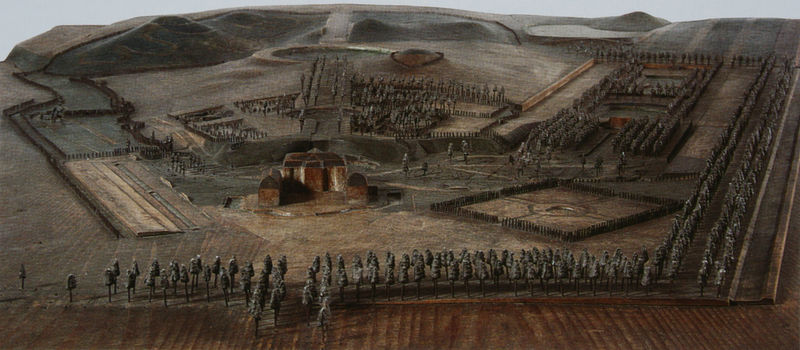
Titel: Holzmodell des Gartens mit Schloss
Standort: Calden
Institution: Schloss Wilhelmsthal
Schlagwörter: baum, berg, schatten, wasser, aquarell, bäume, grün, landschaft, see, stadt, braun, grau, licht, strasse, anlage, dach, gebäude, haus, park, rasen, schloss, weg, wiese, zaun, barock, lang, feld, felder, häuser, hügel, brücke, wege, wiesen, wald, brunnen, kreis, turm, garten, modell, ansicht, acker, berge, gebirge, allee, platz, vogelperspektive, tannen, krieg, soldaten, symmetrie, model, aufsicht, rechtecke, burg, kegel, festung, entwurf, armee, reihen, villa, strassen, beet, plan, geometrie, quadrat, bau, lager, anlagen, diorama, vierung, therme, schwimmbad, luftbild, bastion, kampfplatz